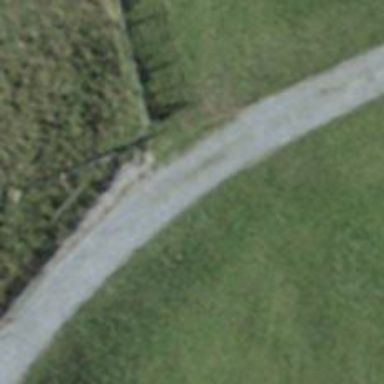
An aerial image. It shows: Track with grade 1 quality.